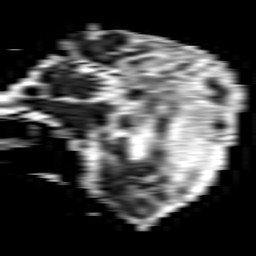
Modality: ADC
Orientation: sagittal
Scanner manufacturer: philips
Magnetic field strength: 1.5 T
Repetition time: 3.406 s
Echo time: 0.06899 s